Interaction volume radius: 5 \u00c5
Interaction volume height: 10 \u00c5
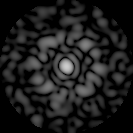
Disorder parameter: 0.7934